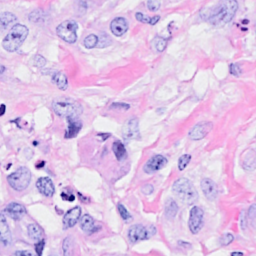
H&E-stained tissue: Breast